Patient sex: F
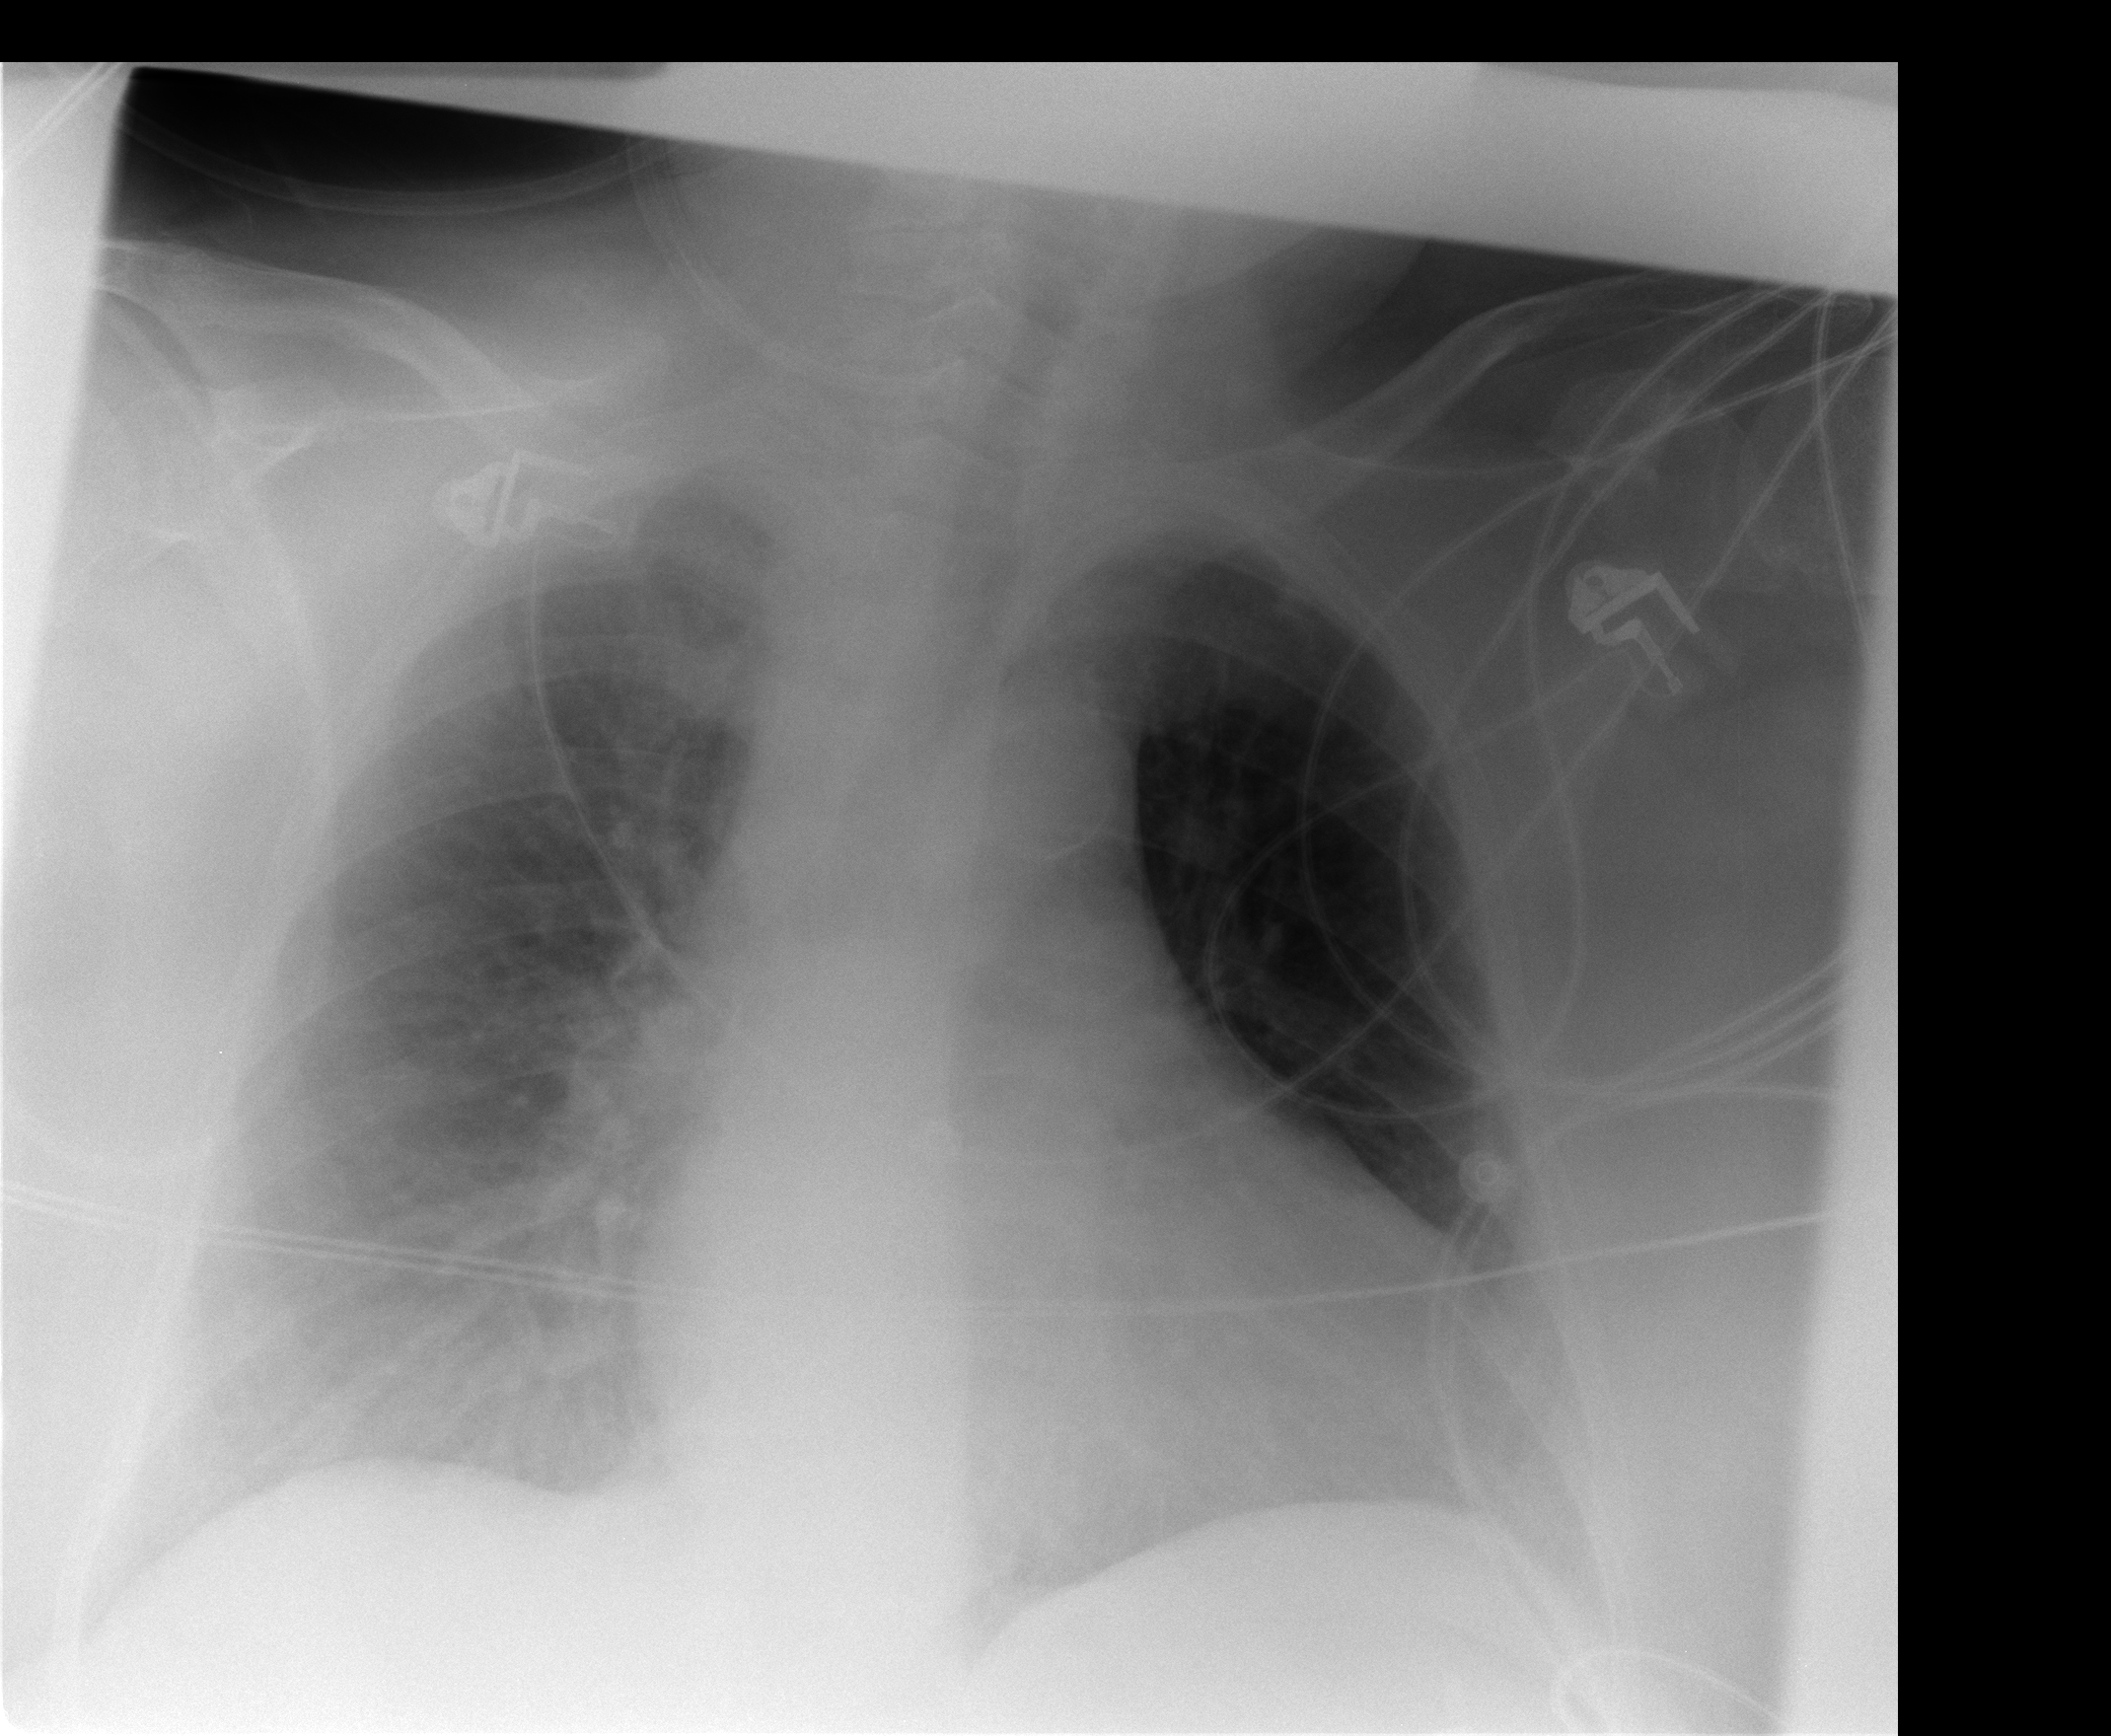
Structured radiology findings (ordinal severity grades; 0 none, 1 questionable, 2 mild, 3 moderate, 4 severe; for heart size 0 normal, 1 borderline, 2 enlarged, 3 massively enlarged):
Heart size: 3
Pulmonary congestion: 2
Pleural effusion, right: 2
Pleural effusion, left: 0
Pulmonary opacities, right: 2
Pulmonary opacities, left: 0
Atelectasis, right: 2
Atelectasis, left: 0